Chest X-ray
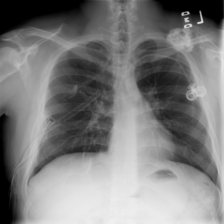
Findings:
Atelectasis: negative
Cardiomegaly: negative
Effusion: negative
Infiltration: negative
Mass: positive
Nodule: negative
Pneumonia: negative
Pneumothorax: negative
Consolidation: negative
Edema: negative
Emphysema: negative
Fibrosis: negative
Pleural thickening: negative
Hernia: negative